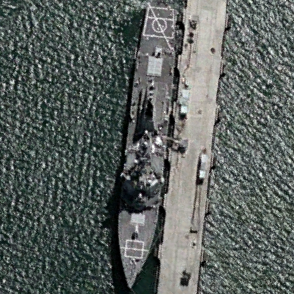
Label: destroyer